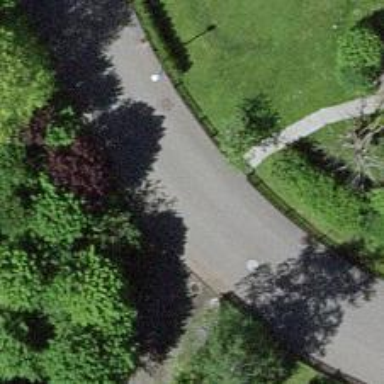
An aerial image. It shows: Residential road with asphalt surface.